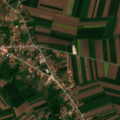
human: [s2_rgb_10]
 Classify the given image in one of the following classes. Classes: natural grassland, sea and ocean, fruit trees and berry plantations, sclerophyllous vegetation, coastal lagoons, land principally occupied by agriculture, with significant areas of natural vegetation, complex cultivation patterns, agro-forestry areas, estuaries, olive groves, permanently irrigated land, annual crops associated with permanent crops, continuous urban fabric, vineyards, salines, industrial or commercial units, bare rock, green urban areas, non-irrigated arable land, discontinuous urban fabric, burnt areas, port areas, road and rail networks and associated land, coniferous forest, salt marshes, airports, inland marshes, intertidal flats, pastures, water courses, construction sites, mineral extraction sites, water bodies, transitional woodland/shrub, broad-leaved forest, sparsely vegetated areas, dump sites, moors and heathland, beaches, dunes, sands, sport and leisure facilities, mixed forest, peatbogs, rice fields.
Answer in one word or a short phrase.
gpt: discontinuous urban fabric, non-irrigated arable land, land principally occupied by agriculture, with significant areas of natural vegetation